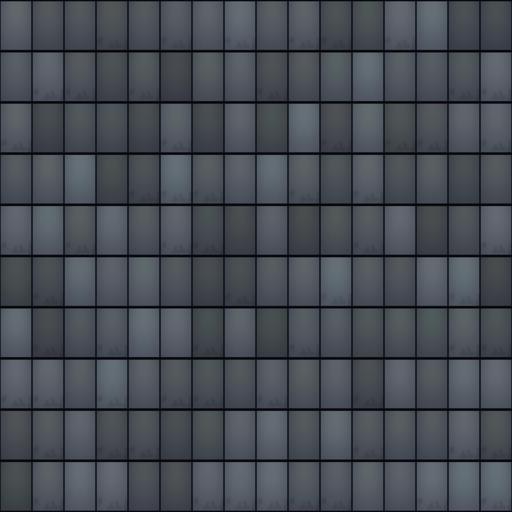
Tags: building facade glass reflective